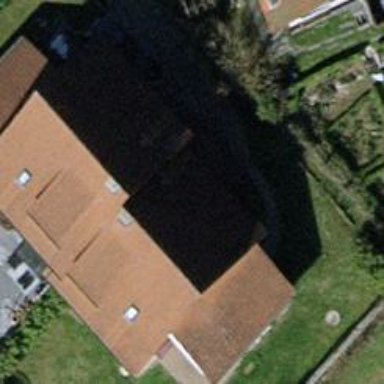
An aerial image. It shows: Semidetached house with gabled roof.